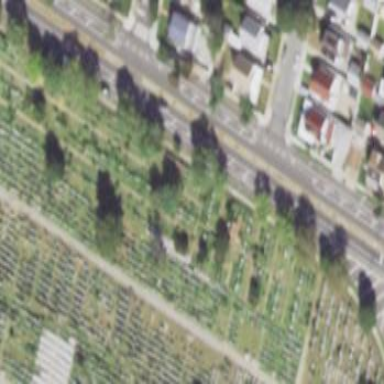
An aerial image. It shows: Sector within cemetery.